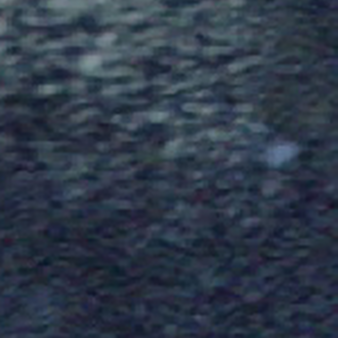
Label: other